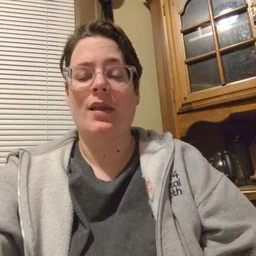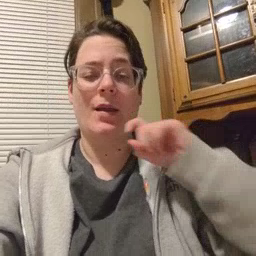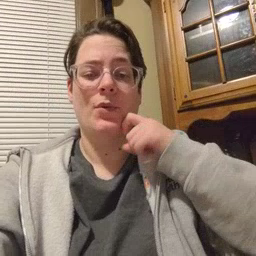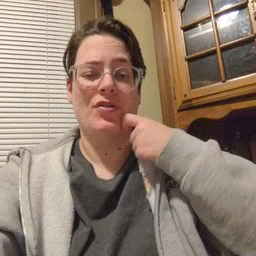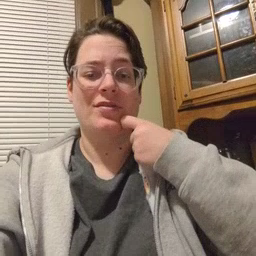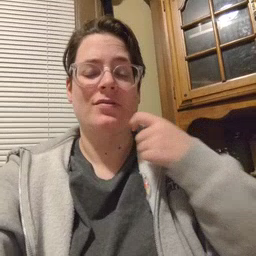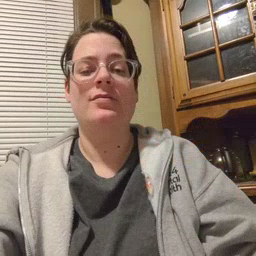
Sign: apple